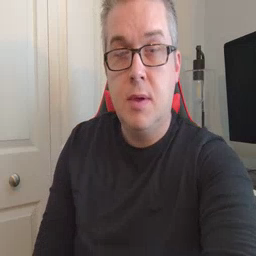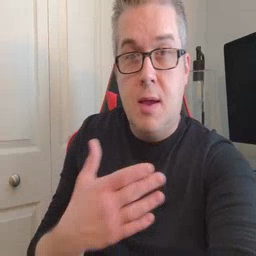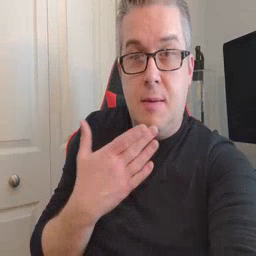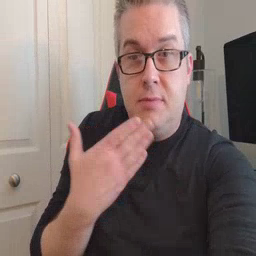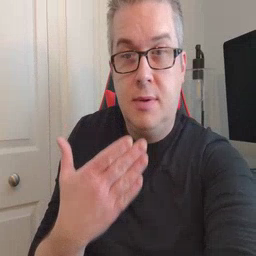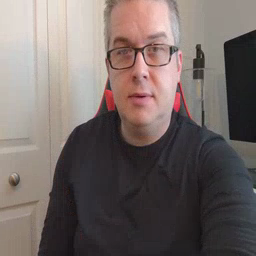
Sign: happy